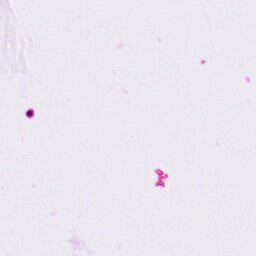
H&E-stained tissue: Lung